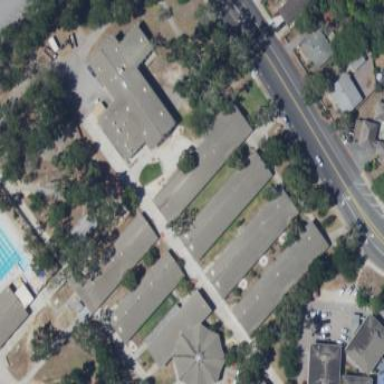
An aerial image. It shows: School building.